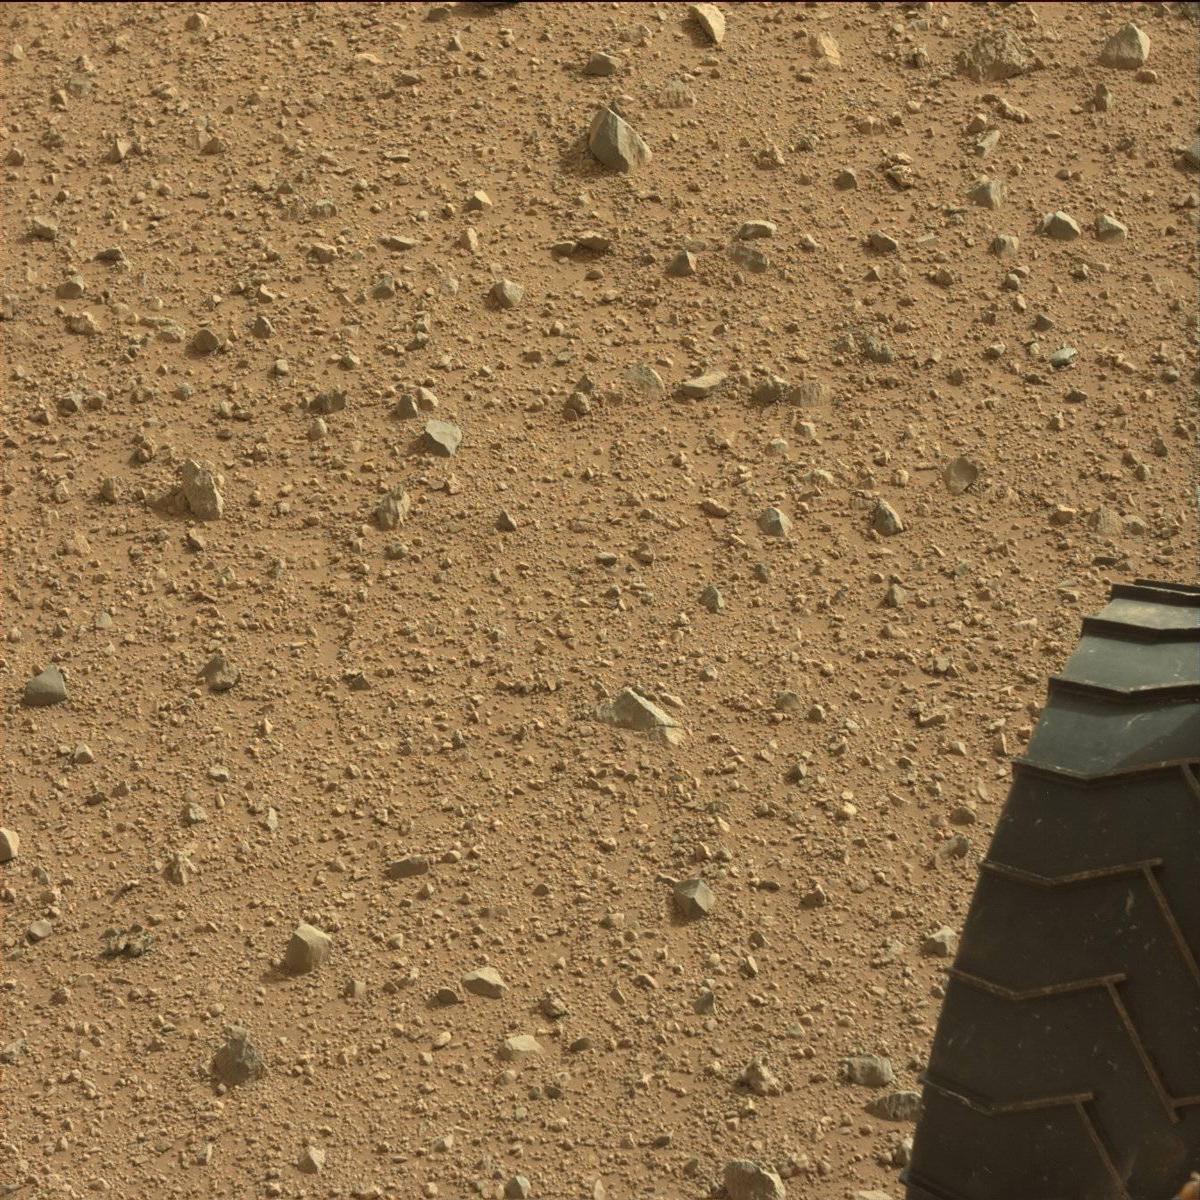
Terrain classes present: Bedrock, Rock, Rover, Sand / Soil